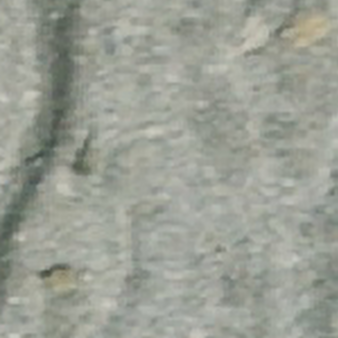
Label: other